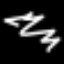
Label: squiggle